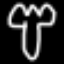
Label: fork